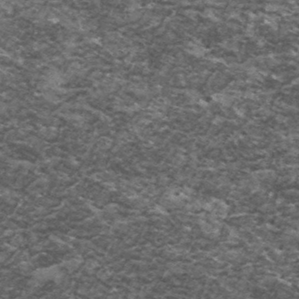
Label: frost